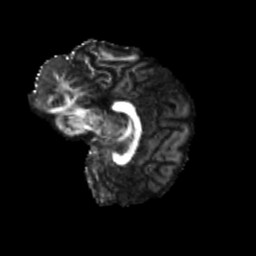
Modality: FA
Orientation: sagittal
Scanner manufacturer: siemens
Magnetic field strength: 3 T
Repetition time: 4 s
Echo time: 0.0594 s